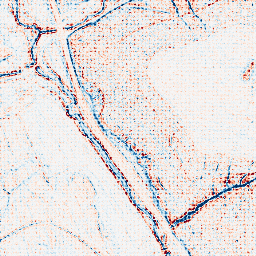
Category: edge_preserving
Decomposition family: bilateral
Decomposition parameters: d: 5
sigma_color: 150
sigma_space: 75
Upsampling method: sinc_blackman
Upsampling parameters: scale: 4
kernel_size: 4
Upsampling scale: 4